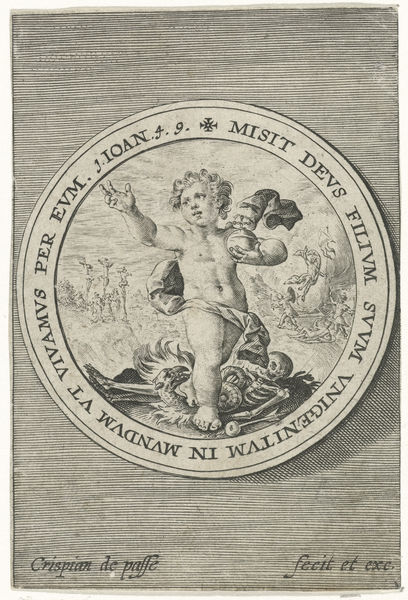
Titel: Putto als Salvator Mundi
Künstler: Crispijn van de (I) Passe
Standort: Amsterdam
Institution: Rijksmuseum
Schlagwörter: vogel, tuch, schädel, kind, rund, engel, apfel, schrift, inschrift, tusch, junge, knochen, knabe, schlange, kugel, schritt, skelett, totenkopf, jesus, puto, putti, auferstehung, drache, latein, reihsapfel